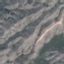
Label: HerbaceousVegetation